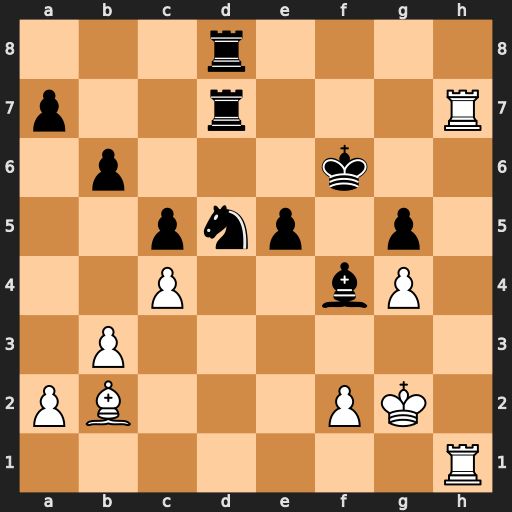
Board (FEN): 3r4/p2r3R/1p3k2/2pnp1p1/2P2bP1/1P6/PB3PK1/7R
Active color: w
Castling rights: -
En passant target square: -
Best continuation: R1h6#